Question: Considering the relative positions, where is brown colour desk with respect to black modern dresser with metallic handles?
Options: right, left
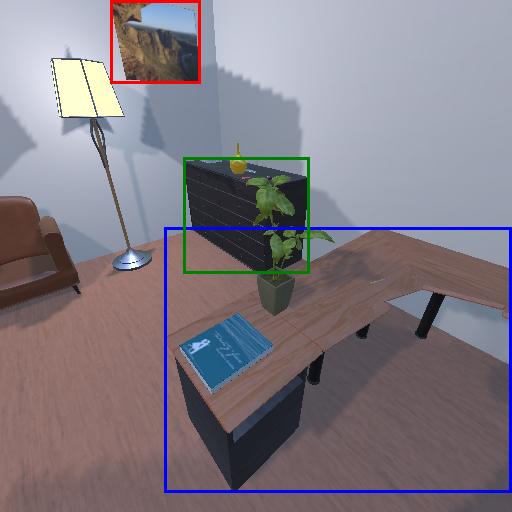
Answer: right